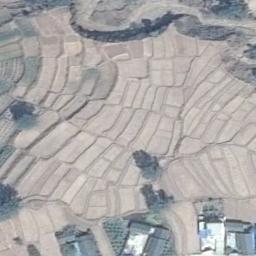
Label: terrace